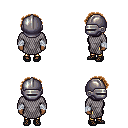
a pixel art fantasy rpg character, female body template, human, dark skin, chain mail, gold greaves, brown curly afro hairstyle, metal helm, white cloth bandages, ghillies, four views (front, back, left, right), 2x2 character sprite sheet, small pixel art, hard edges, no anti-aliasing